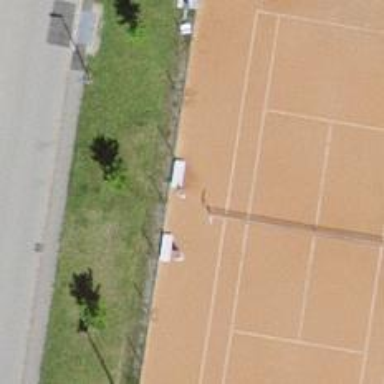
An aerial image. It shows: Clay tennis court pitch.